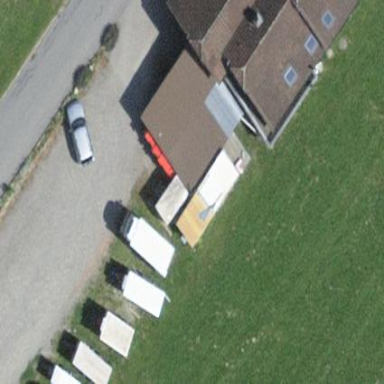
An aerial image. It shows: View of roof of building.